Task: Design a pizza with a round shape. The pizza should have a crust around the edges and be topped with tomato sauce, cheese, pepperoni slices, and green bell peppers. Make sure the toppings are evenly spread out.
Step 673:
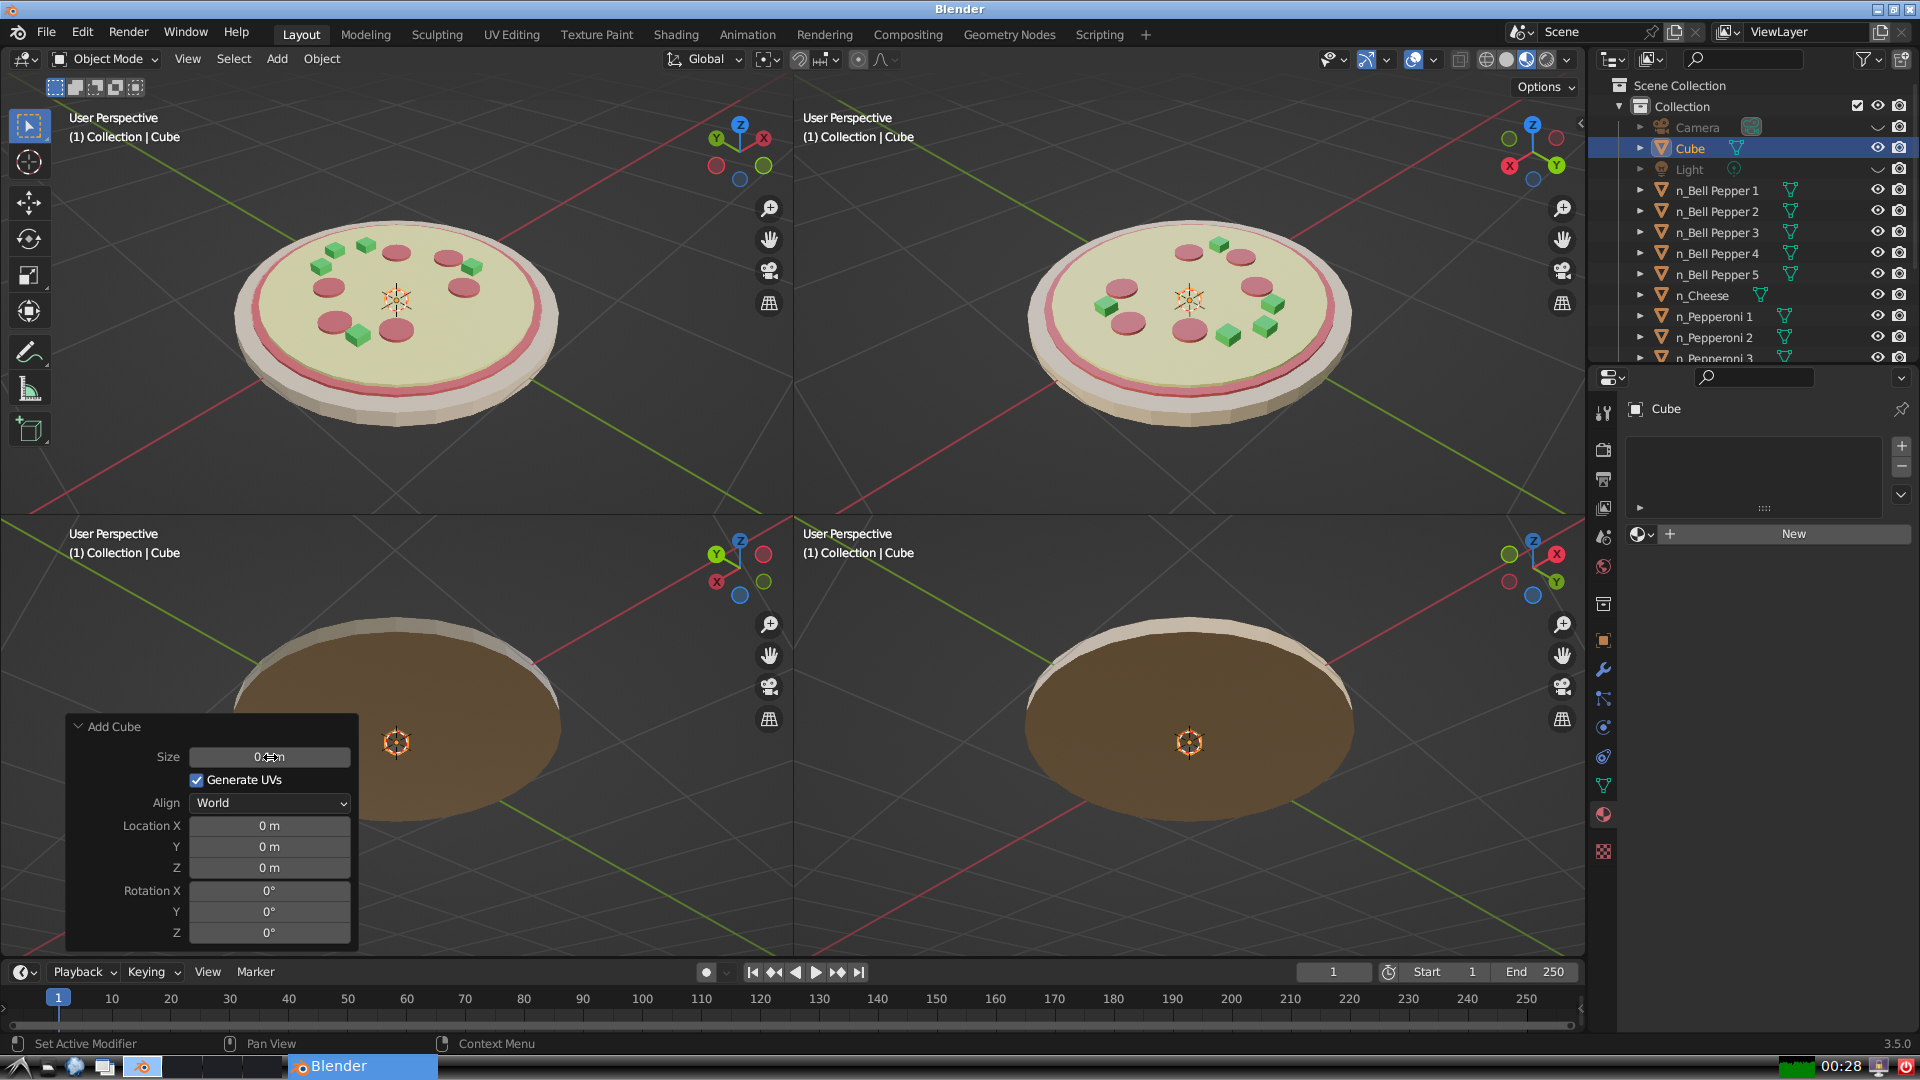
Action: {"mouse_move": [960, 540]}